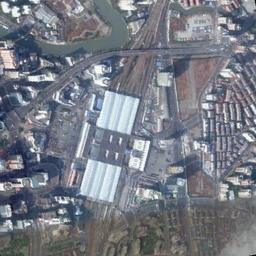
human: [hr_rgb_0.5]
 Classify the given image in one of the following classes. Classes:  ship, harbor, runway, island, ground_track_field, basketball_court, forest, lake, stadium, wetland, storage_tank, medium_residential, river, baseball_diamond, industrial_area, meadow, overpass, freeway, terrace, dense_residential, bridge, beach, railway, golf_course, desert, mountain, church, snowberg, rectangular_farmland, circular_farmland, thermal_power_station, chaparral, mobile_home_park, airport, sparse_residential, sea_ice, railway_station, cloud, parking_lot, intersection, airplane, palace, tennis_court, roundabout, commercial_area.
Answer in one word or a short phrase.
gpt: railway_station